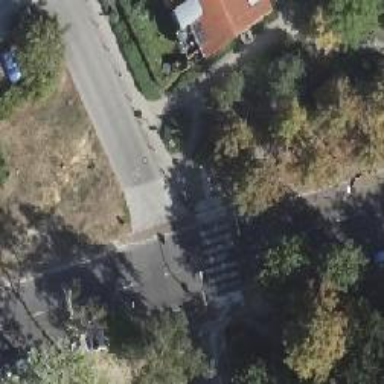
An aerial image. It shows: Cycleway.